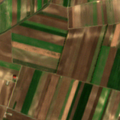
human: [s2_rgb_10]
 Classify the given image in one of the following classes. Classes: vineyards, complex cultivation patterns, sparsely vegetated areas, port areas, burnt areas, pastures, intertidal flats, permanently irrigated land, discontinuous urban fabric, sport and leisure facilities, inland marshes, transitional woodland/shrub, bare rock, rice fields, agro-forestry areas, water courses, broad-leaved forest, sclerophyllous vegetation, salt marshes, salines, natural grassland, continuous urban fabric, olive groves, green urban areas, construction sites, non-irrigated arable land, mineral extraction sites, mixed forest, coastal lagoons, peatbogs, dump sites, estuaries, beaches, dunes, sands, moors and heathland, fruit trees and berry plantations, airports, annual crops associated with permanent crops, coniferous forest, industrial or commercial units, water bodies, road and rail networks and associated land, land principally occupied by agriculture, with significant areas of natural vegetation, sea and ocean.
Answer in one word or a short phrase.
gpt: non-irrigated arable land, vineyards